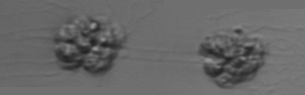
Label: Leptocylindrus_mediterraneus